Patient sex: M
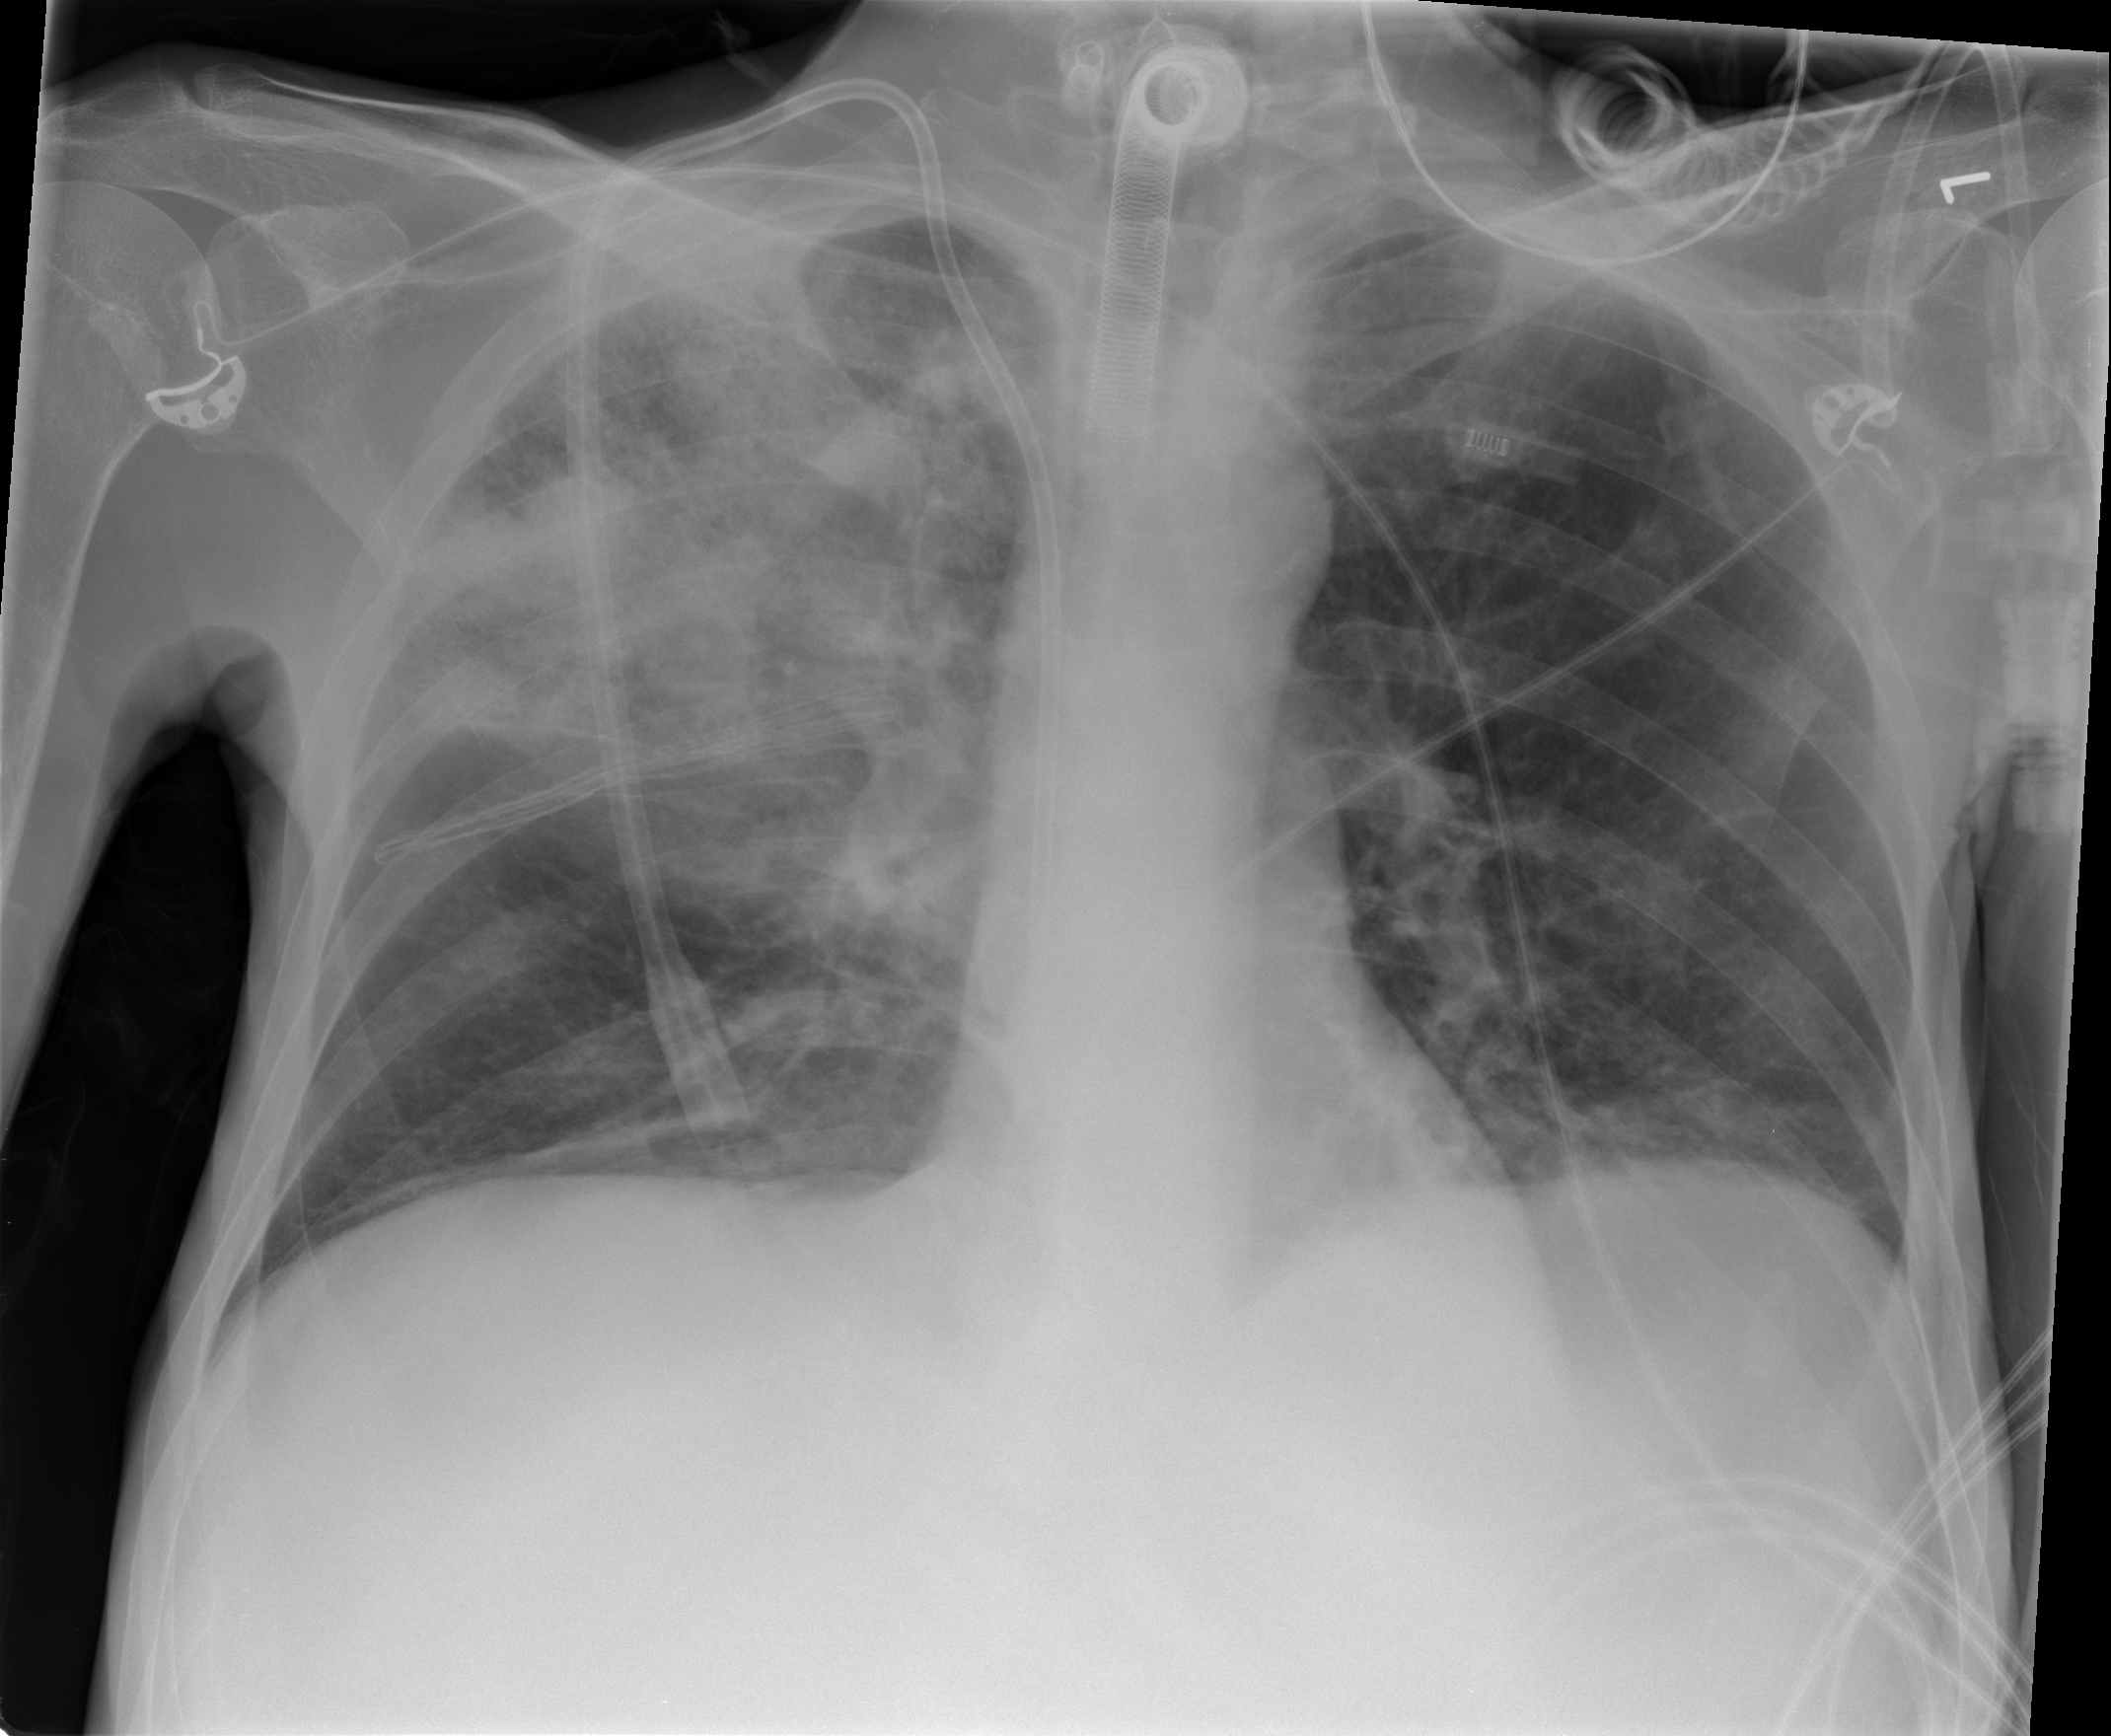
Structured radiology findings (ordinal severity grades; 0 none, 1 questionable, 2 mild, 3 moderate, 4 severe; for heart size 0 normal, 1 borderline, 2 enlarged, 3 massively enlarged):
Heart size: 0
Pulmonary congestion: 0
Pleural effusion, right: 0
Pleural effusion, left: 0
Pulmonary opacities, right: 3
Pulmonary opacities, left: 0
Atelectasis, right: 2
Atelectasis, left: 0